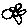
Label: flower